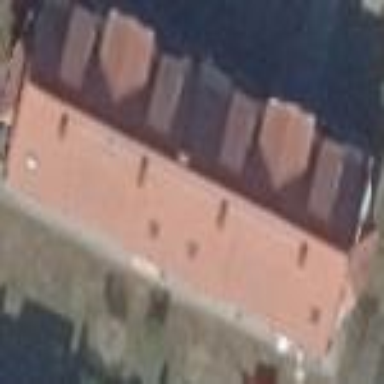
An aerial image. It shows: Residential building with gabled roof.